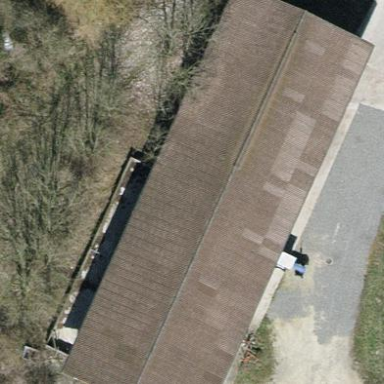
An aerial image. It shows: Farm auxiliary building.